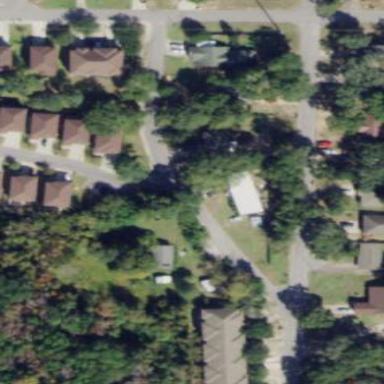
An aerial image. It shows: Residential area consisting of single-family homes.